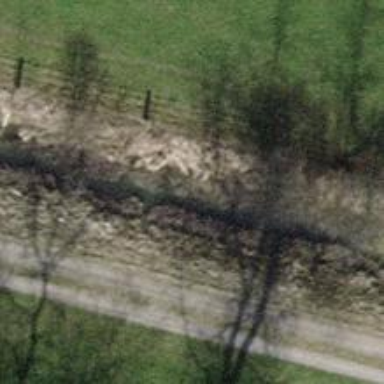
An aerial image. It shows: Hedge acting as barrier.